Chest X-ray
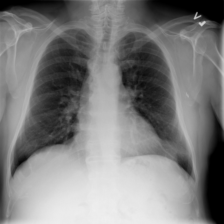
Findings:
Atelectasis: negative
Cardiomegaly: negative
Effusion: negative
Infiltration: negative
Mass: negative
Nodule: negative
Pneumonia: negative
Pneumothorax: negative
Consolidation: negative
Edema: negative
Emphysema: negative
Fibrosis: negative
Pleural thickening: negative
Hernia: negative